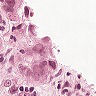
Metastatic tissue present: yes